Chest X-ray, PA view. Patient: 58 years old, sex M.
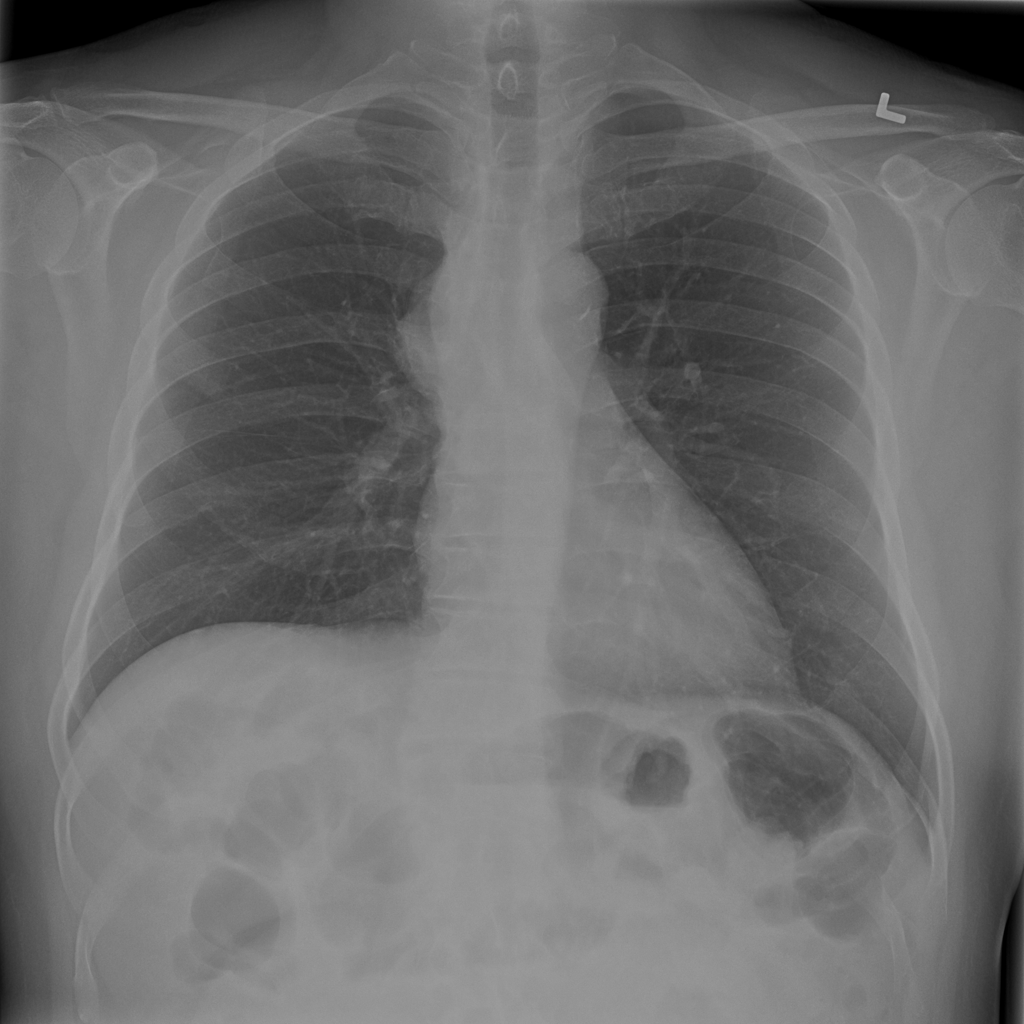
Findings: Atelectasis, Mass